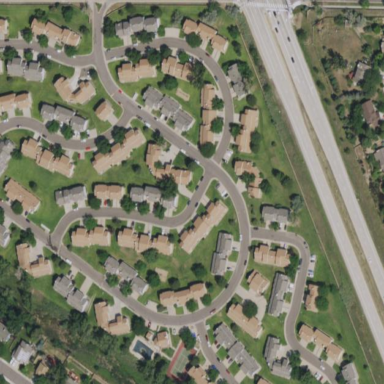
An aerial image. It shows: Residential area.